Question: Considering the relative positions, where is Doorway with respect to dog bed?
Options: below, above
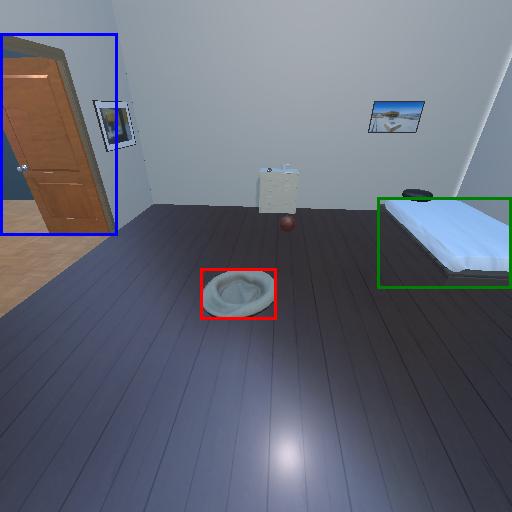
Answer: below